Interaction volume radius: 10 \u00c5
Interaction volume height: 15 \u00c5
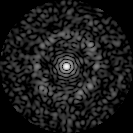
Disorder parameter: 0.8428